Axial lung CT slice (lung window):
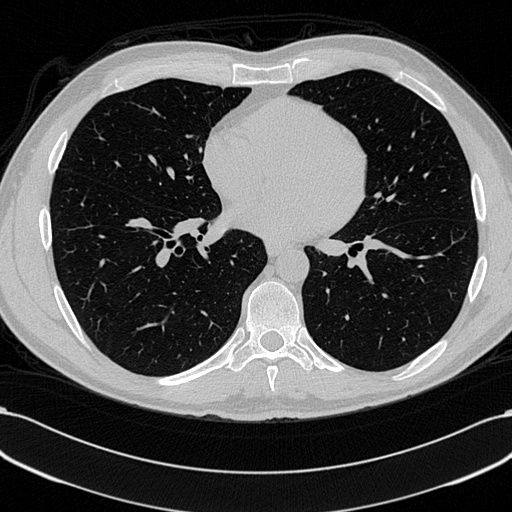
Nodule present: no